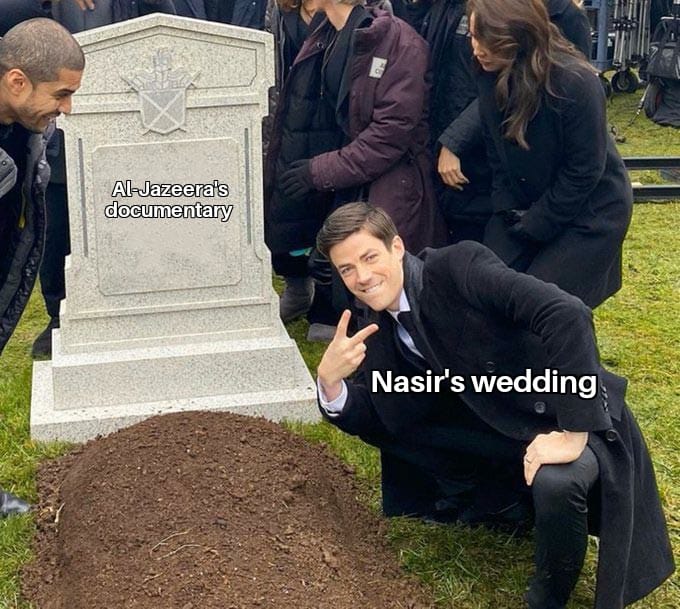
Caption: Al Jazeera's documentary     Nasir's wedding
Label: non-hate